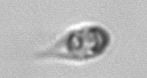
Label: Mesodinium